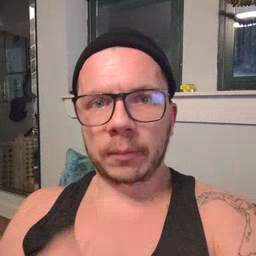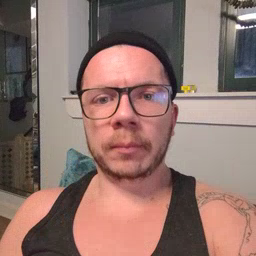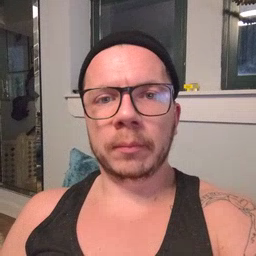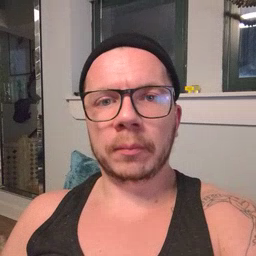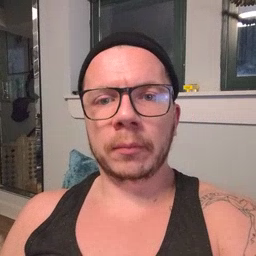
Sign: doll